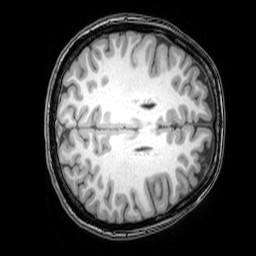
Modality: T1w
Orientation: axial
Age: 24
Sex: female
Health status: healthy
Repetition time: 0.081 s
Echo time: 0.037 s